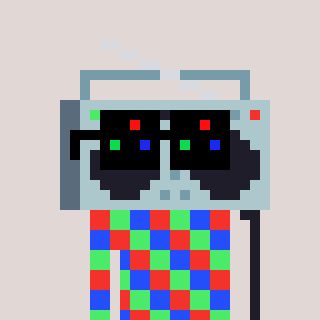
a pixel art character with square black sunglasses, a boombox-shaped head and a red-colored body on a warm background